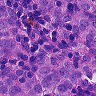
Metastatic tissue present: yes